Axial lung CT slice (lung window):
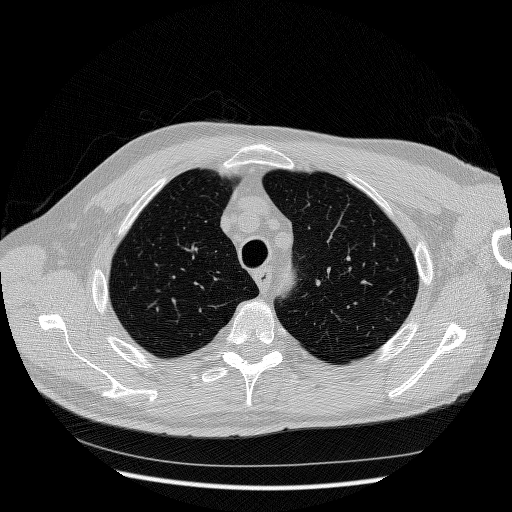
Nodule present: no